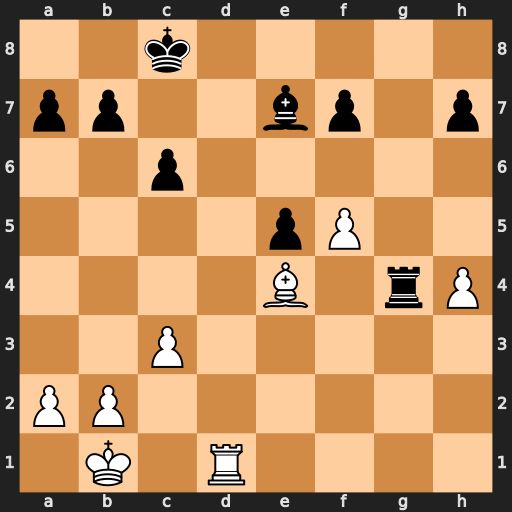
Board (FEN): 2k5/pp2bp1p/2p5/4pP2/4B1rP/2P5/PP6/1K1R4
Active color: w
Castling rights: -
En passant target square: -
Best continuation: f6 Bxf6 Bf5+ Kb8 Bxg4